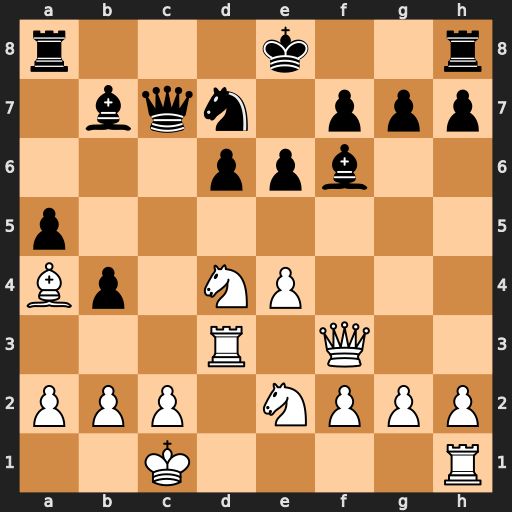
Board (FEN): r3k2r/1bqn1ppp/3ppb2/p7/Bp1NP3/3R1Q2/PPP1NPPP/2K4R
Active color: w
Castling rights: kq
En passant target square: -
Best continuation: Nb5 Qc5 Nxd6+